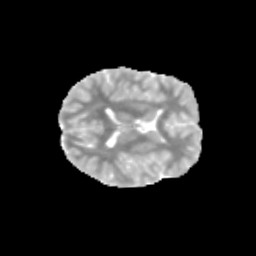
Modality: MD
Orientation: axial
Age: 11
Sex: female
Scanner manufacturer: siemens
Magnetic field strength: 3 T
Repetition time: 3.8 s
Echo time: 0.07 s